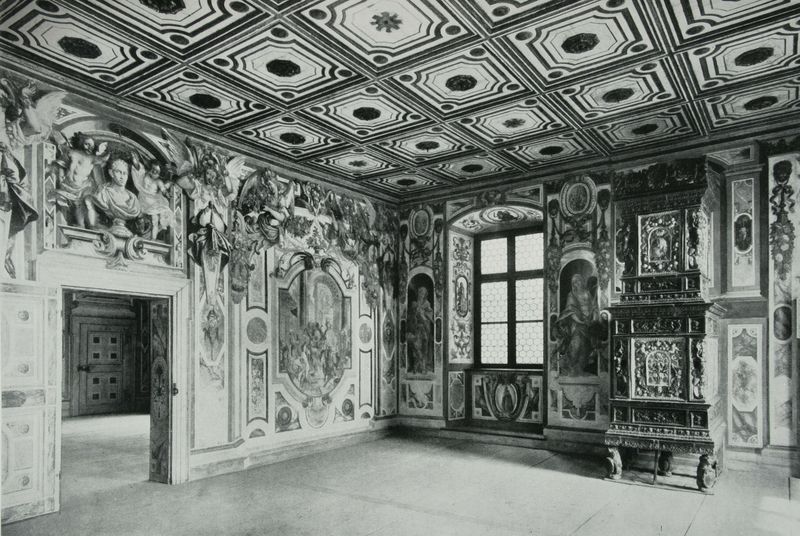
Titel: sog. Zimmer der Herzogin
Künstler: Franz Geiger
Standort: Landshut
Institution: Burg Trausnitz
Schlagwörter: gemälde, mann, schatten, weiß, menschen, blumen, fenster, holz, licht, raum, schwarz, tür, zimmer, schloss, malerei, muster, ornament, wand, barock, rahmen, sockel, innenraum, boden, figur, interieur, decke, innen, renaissance, rokoko, kamin, ofen, engel, früchte, bilder, schrank, ecke, türen, parkett, leer, türe, bank, dielen, saal, figuren, dekoration, tapete, detail, symmetrie, büste, glanz, verzierung, wandmalerei, türrahmen, stuck, durchgang, menschenleer, bemalt, foto, fotografie, photographie, nische, gewölbe, alter, fensterkreuz, fensterrahmen, palast, stern, porträts, druck, fliesen, schwarzweiß, kreise, räume, dielenboden, programm, intarsien, photo, verziert, wandschmuck, fries, fleisen, skulpturen, laibung, jesus, fresken, kassetten, kassettendecke, fresko, kabinett, büsten, prunk, bemalung, butzenscheiben, putti, quadrat, verzierungen, fresco, schnitzwerk, kachelofen, nischen, kasettendecke, raumfolge, medaillons, wandverkleidung, landshut, tafeldecke, wandbemalung, prunkvoll, riegel, ornement, fotograife, illusionismus, timmer, heizofen, nieche, schewarz, frsken, trompe leuel, gewökbe